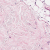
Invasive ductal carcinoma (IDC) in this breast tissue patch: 0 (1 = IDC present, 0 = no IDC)